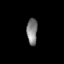
Tissue: prostate
Cell type: Myeloid cells
Senescence score: 0.2729
Nuclear area (px): 275
Mean DAPI intensity: 129.015